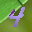
Label: 4